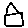
Label: house